Interaction volume radius: 10 \u00c5
Interaction volume height: 30 \u00c5
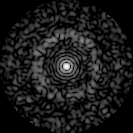
Disorder parameter: 0.8148